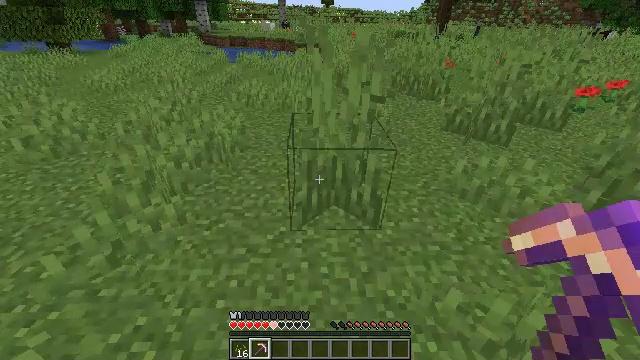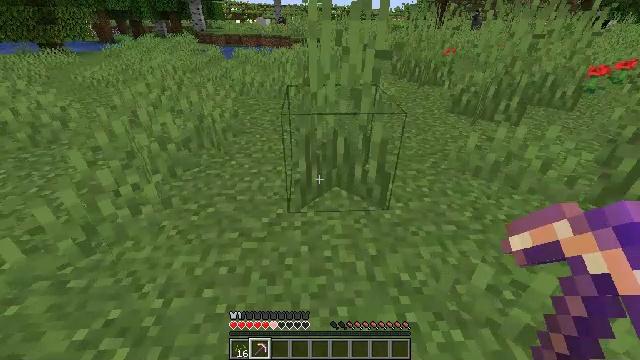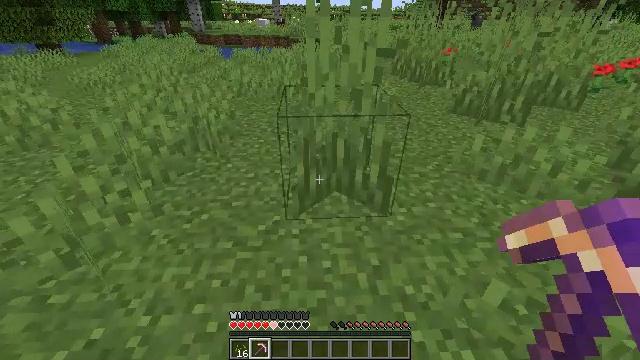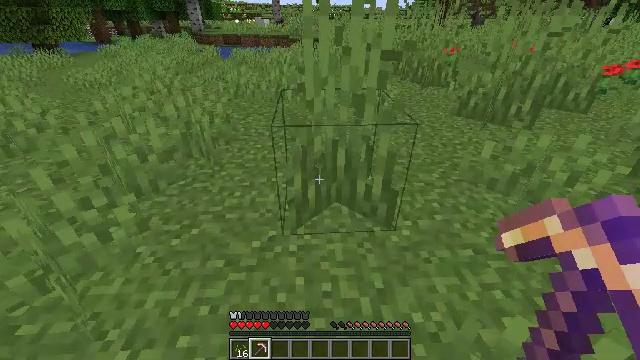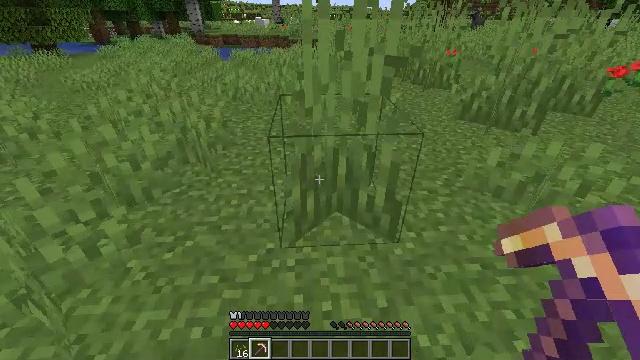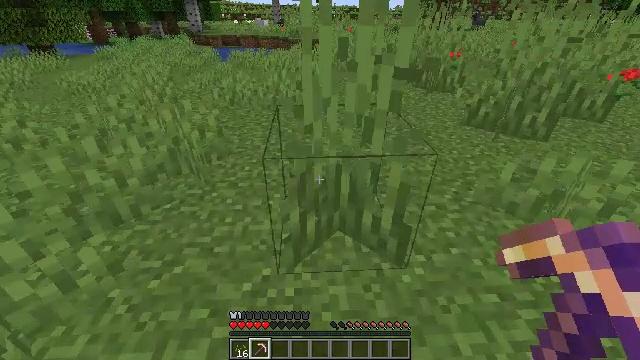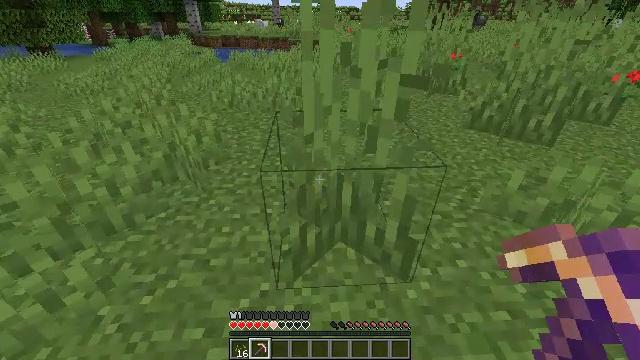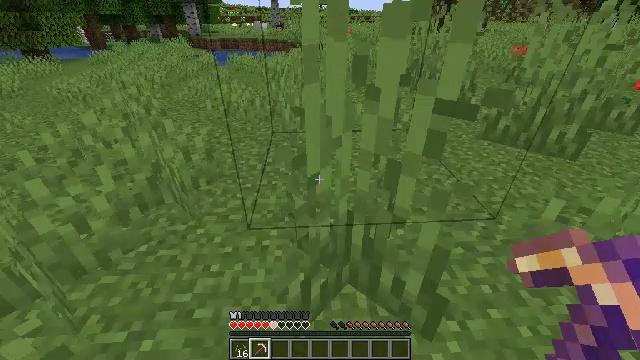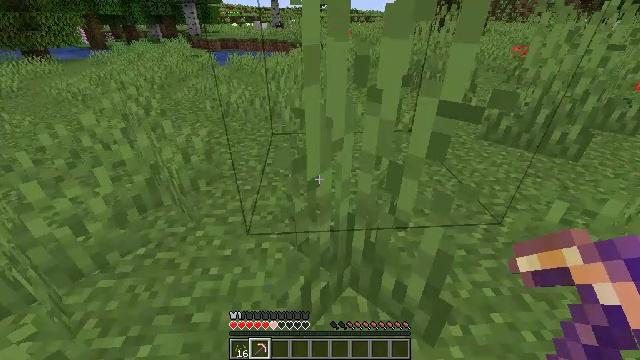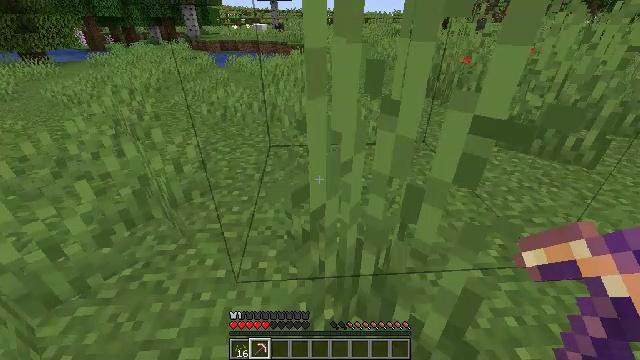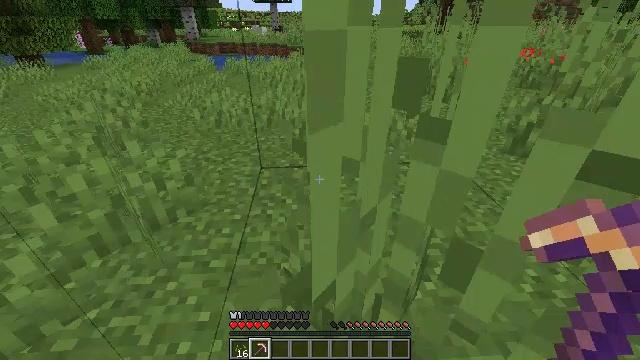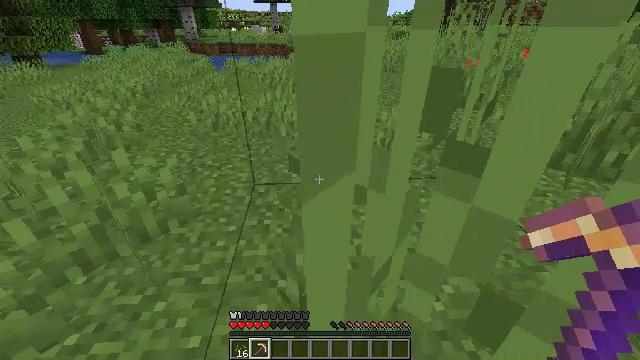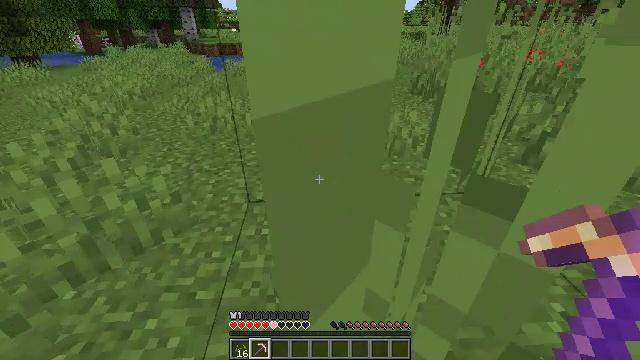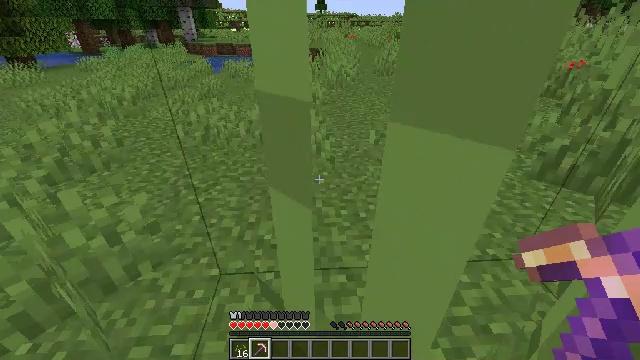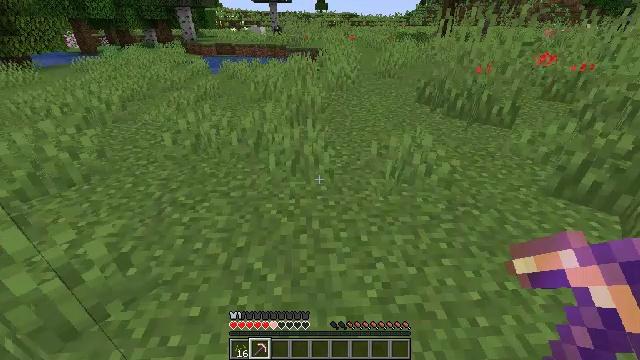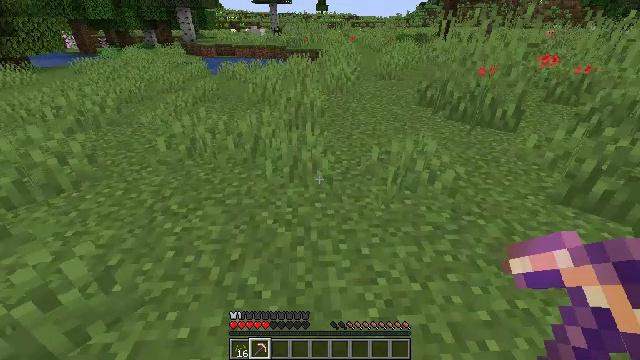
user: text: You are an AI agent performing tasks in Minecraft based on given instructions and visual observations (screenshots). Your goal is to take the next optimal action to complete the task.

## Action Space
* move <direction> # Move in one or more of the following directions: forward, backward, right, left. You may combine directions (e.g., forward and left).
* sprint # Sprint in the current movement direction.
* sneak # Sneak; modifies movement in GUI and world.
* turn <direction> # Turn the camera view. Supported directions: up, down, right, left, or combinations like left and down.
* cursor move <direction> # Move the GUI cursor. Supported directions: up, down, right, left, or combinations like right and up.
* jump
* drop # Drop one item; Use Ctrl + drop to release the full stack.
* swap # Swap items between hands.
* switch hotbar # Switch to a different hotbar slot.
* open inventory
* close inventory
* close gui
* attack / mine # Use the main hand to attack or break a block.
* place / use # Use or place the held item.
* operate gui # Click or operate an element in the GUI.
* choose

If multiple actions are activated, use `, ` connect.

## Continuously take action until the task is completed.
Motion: motion action
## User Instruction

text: Mine grass block from the ground.
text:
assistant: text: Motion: move forward
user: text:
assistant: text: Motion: move forward
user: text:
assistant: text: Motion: move forward
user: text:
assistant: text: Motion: move forward
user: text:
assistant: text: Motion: move forward
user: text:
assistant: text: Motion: move forward
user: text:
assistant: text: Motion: move forward
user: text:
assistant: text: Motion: move forward
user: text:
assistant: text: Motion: move forward
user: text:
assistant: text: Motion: move forward
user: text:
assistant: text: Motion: move forward
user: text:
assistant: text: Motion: move forward
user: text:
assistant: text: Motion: move forward
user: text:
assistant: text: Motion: move forward
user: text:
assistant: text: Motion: move forward
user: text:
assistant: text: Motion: move forward
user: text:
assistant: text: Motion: move forward, turn right
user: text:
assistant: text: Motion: move forward
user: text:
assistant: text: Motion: move forward
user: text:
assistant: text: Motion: move forward
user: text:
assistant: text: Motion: move forward
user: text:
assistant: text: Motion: move forward, turn right and up
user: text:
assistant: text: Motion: move forward, turn right and up
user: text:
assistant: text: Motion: move forward, turn right and up
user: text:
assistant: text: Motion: move forward
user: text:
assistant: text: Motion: move forward
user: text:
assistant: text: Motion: move forward
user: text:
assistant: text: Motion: move forward
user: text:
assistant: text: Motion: move forward
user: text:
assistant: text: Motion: move forward